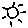
Label: sun